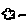
Label: cloud